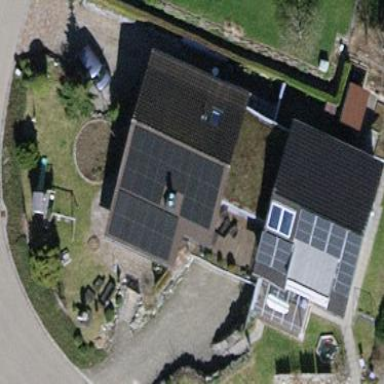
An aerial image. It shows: Solar power generator with photovoltaic panels.